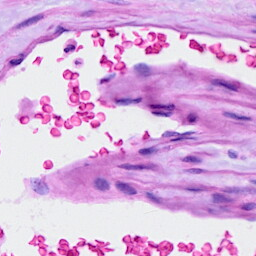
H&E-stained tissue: Ovarian